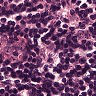
Metastatic tissue present: no